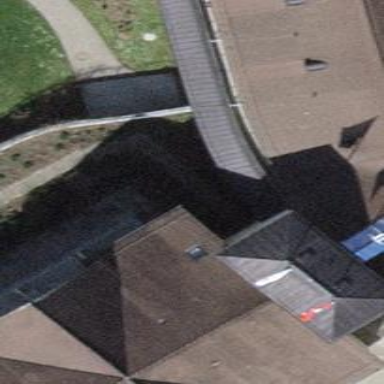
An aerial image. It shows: Building with hipped roof shape.